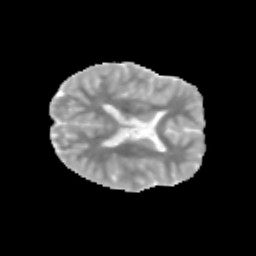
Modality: MD
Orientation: axial
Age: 10
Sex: male
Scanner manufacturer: siemens
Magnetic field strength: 3 T
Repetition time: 3.8 s
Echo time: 0.07 s